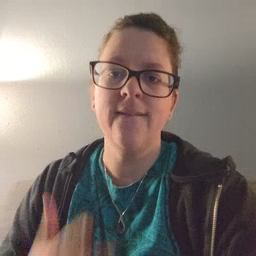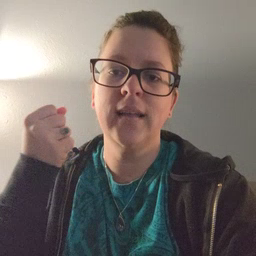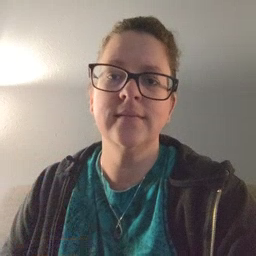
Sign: fast